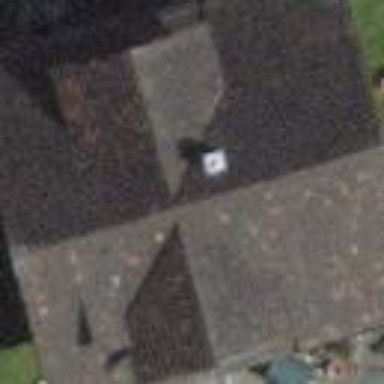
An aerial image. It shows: Detached building with gabled roof.